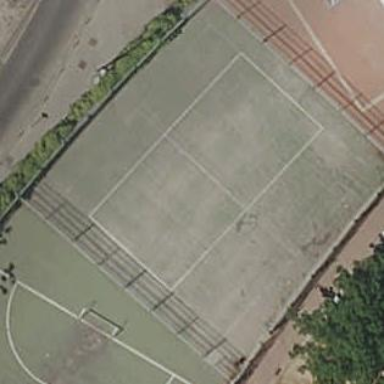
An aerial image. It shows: Volleyball court on leisure land pitch.